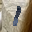
Label: 1